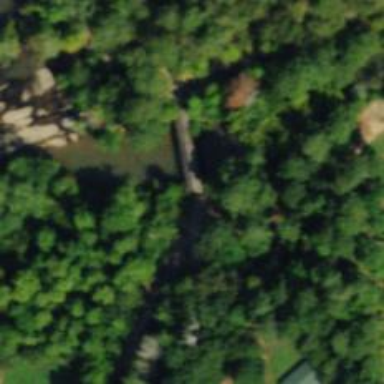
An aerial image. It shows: Covered bridge on residential road.